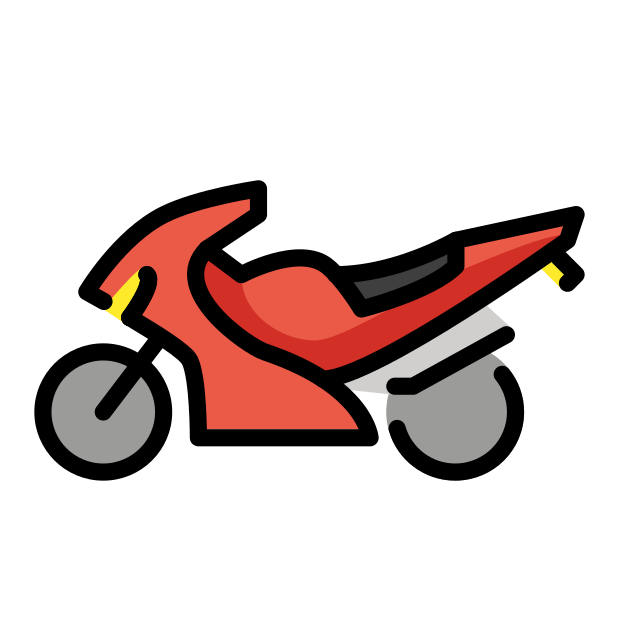
Emoji: 🏍
Name: racing motorcycle
Unicode: 0x1f3cd